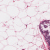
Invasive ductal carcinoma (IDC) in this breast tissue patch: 0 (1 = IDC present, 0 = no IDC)